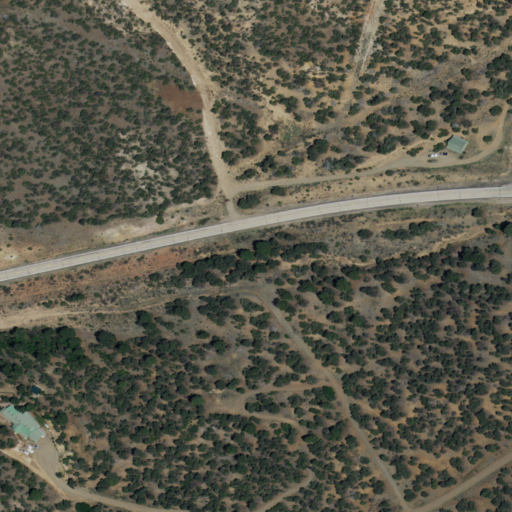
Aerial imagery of valley in New Mexico named Lathert Canyon containing evergreen forest, open development, and low intensity development